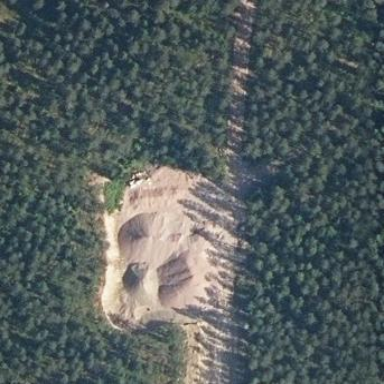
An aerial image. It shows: Quarry area where gravel is extracted.